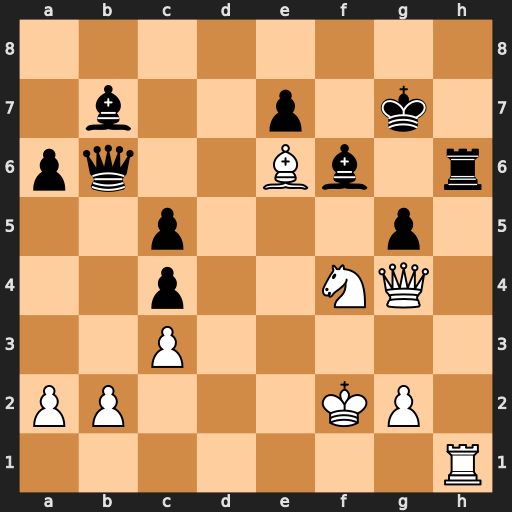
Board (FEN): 8/1b2p1k1/pq2Bb1r/2p3p1/2p2NQ1/2P5/PP3KP1/7R
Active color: w
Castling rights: -
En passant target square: -
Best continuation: Rxh6 Qxb2+ Kg3